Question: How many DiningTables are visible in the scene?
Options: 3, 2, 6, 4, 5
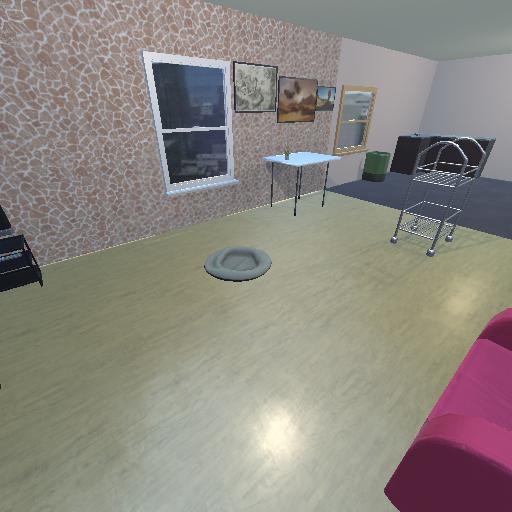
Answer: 3